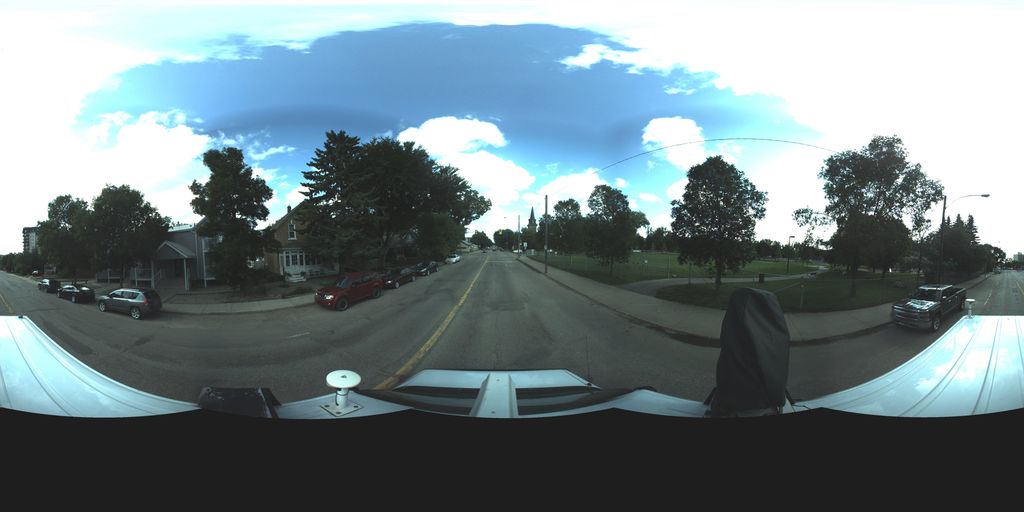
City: saskatoon